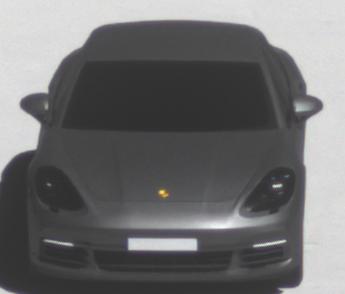
Make: Porsche
Model: Panamera
Detailed model: Panamera (971)
Model produced from: 2016/11
Model produced until: 2018/08
Doors: 5
Color: gray
Road condition: dry road
Daytime: midday
Contrast: high contrast